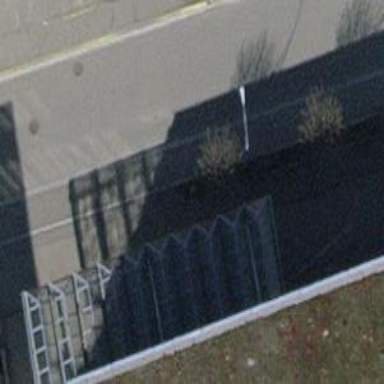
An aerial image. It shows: View of roof of building.